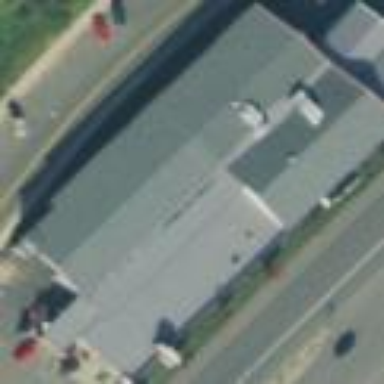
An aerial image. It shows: Retail building that houses motorcycle shop.